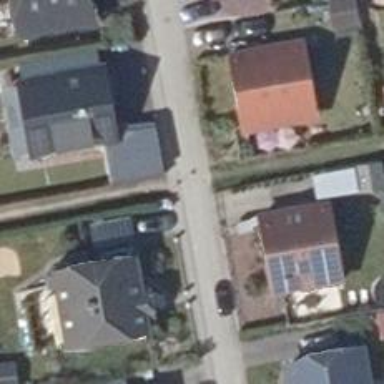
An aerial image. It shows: Residential road.